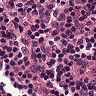
Metastatic tissue present: no